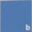
Piece: xx